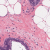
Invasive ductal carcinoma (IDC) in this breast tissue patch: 0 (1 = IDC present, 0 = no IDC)